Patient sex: F
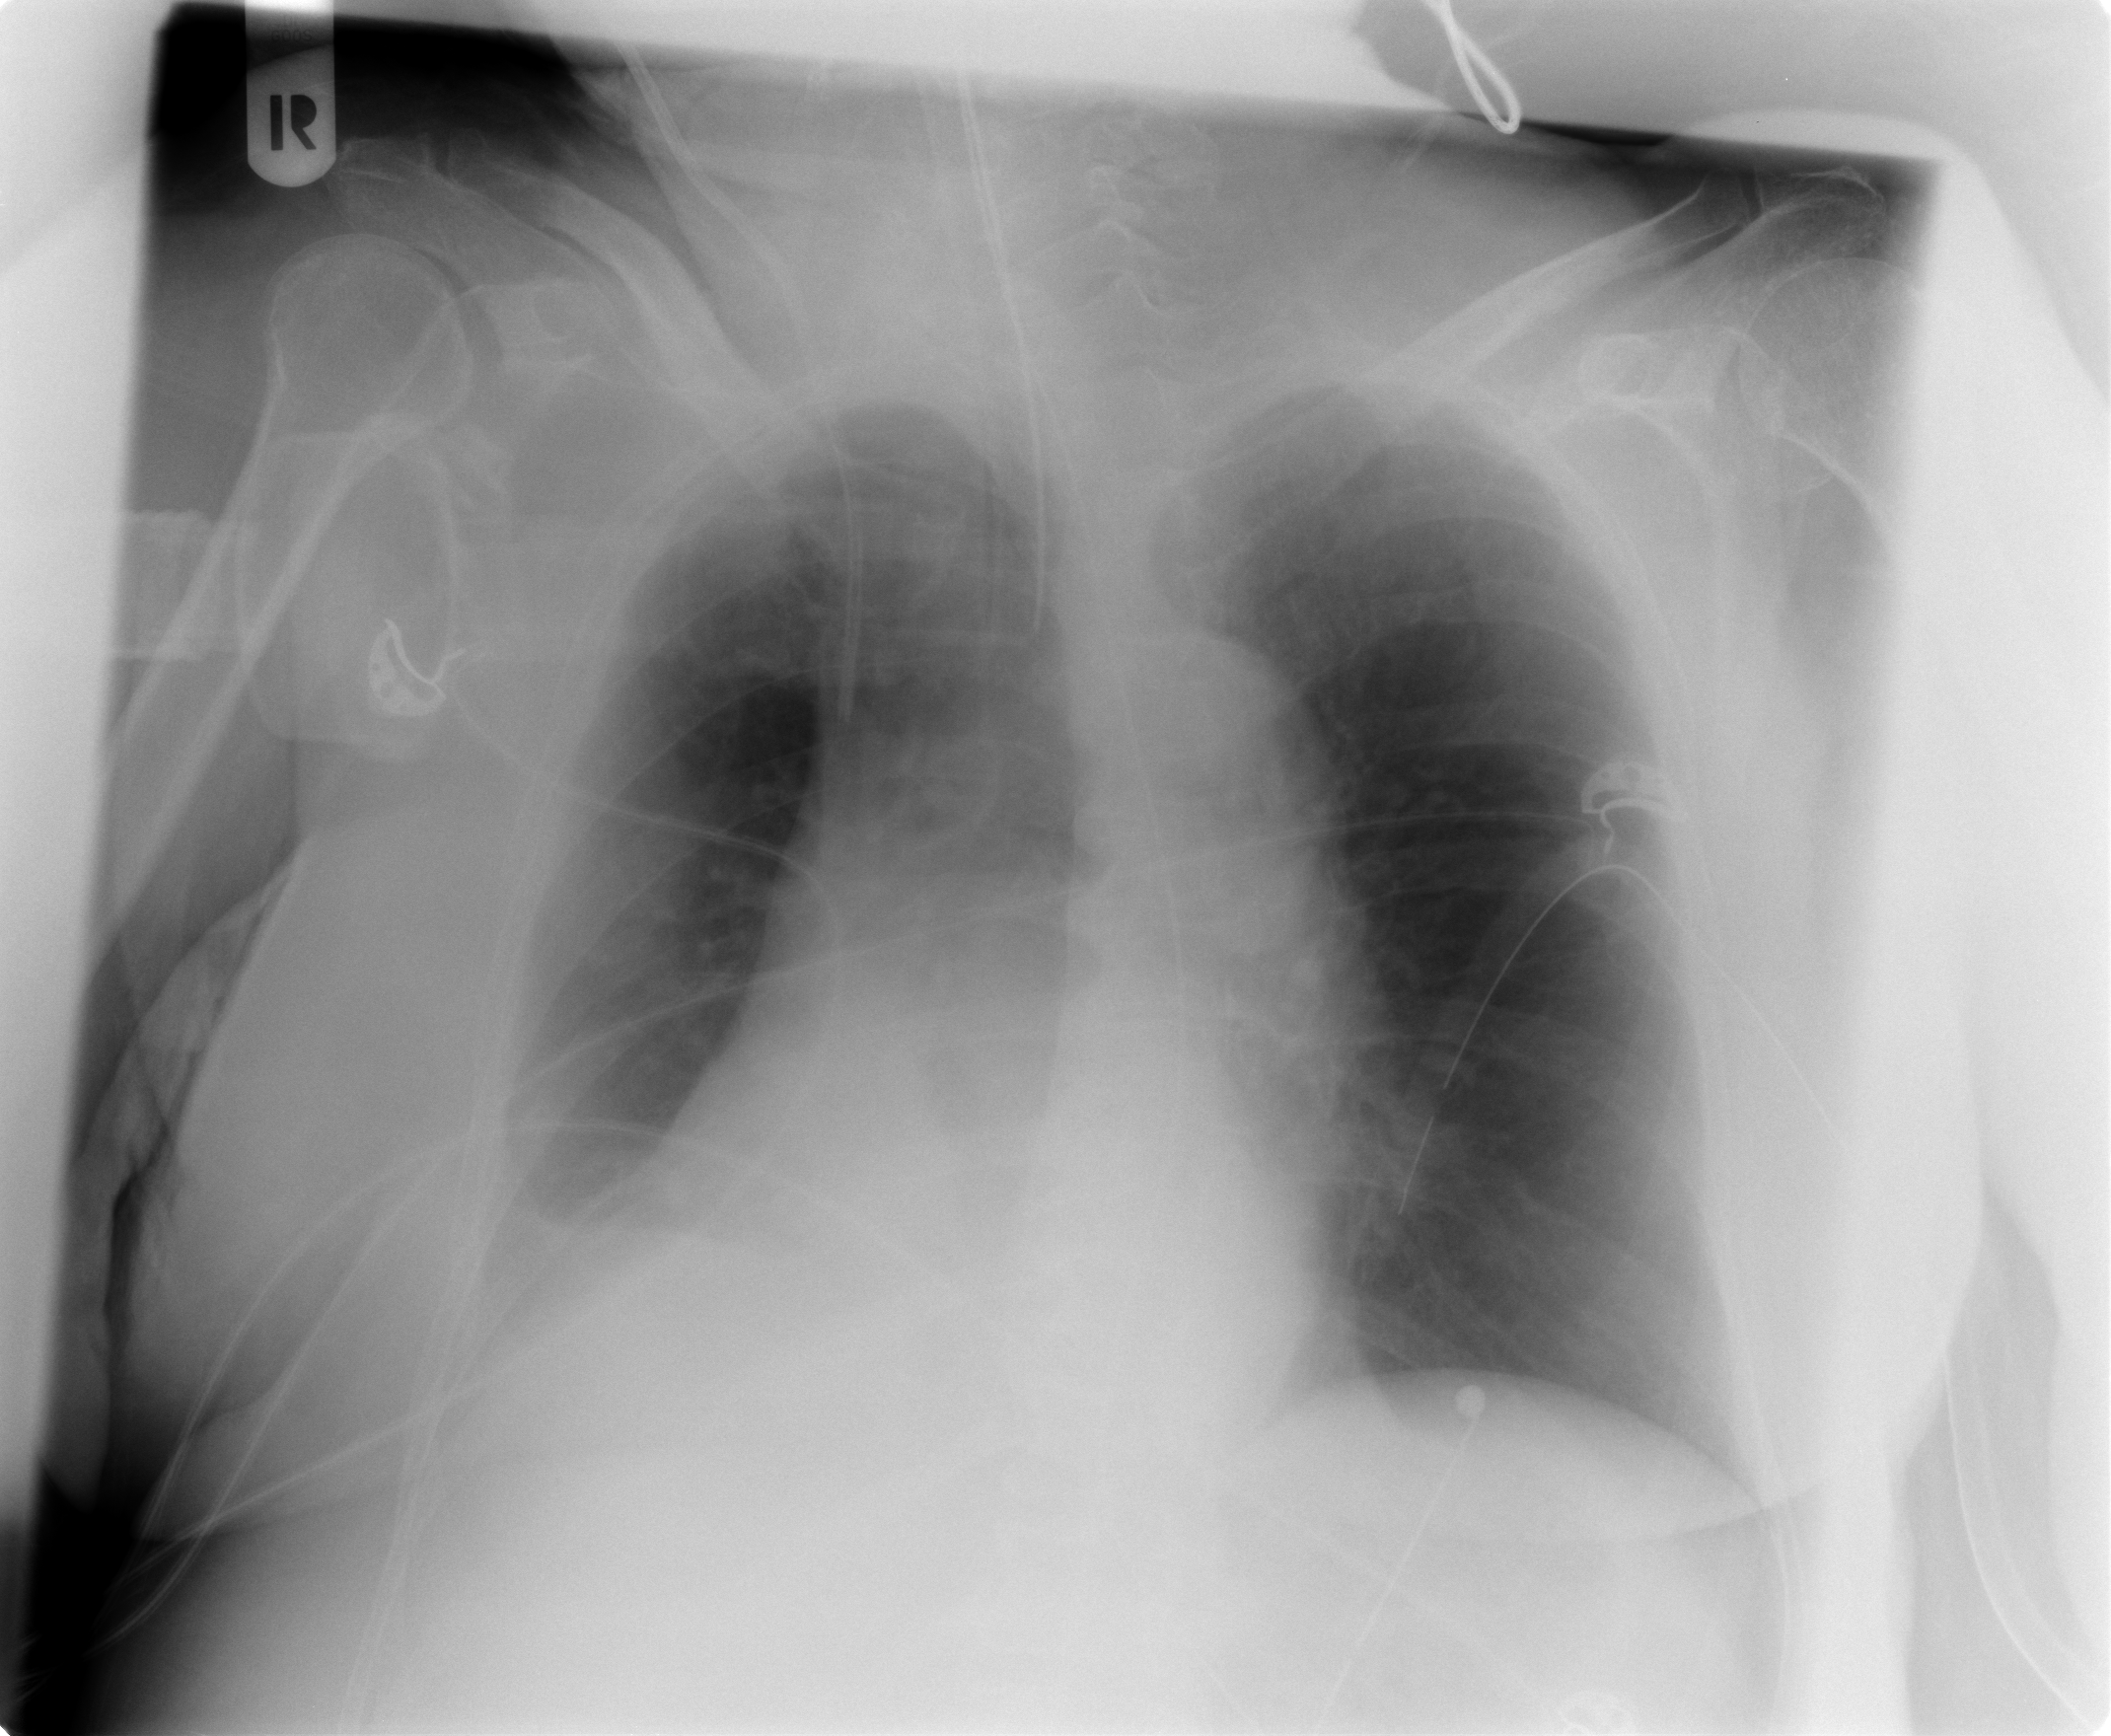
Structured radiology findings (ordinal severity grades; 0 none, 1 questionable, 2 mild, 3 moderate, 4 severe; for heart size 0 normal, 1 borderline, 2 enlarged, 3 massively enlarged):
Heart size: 0
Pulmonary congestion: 0
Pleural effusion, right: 2
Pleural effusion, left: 0
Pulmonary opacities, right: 2
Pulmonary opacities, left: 0
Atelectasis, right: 2
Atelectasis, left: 0